Question: I'm wondering one thing concerning the usage of stencil buffer in a deferred rendering context: do all the fragment shaders on screen space is used within the 'occluded' area ?
Here's an example for the website <URL>:

question: what's the expression "the others are discarded" means here ? It means that none pixel shader will be invoked where the value is 0 in the mask sampler OR for each fragment on the screen a pixel shader will be invoked BUT a condition will be applied discarding the filling of the pixel if the value is 0 ?
Let's suppose that the first picture on the left is the result without stencil buffering. The support of the information is a quad composed by 2 triangles (we apply deferred rendering technique and so we're working in screen space - the dimention of the screen is 500x500). So after rasterization, it will be invoked 500 * 500 fragment shaders to fill the frame buffer and all of them will be used even on the dark area where is no light. It means that if we apply a blinn-phong shading model, this last will be applied everywhere on the screen EVEN on the dark area and I think it's a waste for performance.
So, the logical thing to do in this case should be to create a mask (using the stencil buffer or using an external custom mask render pass using an other frame buffer to fill it) and finally use the blinn-phong shading model only for example where the value of the pixel in the mask sampler in screen space is 1. This way the phong shading model will be applied ONLY in our example onto the 2 boxes and the plane!
The tricks here to do the job correct in a first approach should be to add a condition in the fragment shader to tell if we need to compute blinn-phong shading for the current fragment or not according to the value of the sampled mask texture.
'''
void main(void)
{
if (texture(MaskSampler, TexCoord.xy).r == 1.0f)
{
//Execute here Blinn-Phing shading model...
}
//Else nothing
}
'''
But I'm wondering (if we look at the third picture above) if it's possible to tell to OpenGL API to invoke fragment shaders only concerned by the colored area! (it means we do not enter in the main of the fragment shader). In this case the number of fragment shader used will be drasticly reduced and for the performance it will be better! Or the only solution is to put a condition in the fragment shader like I mentionned above?
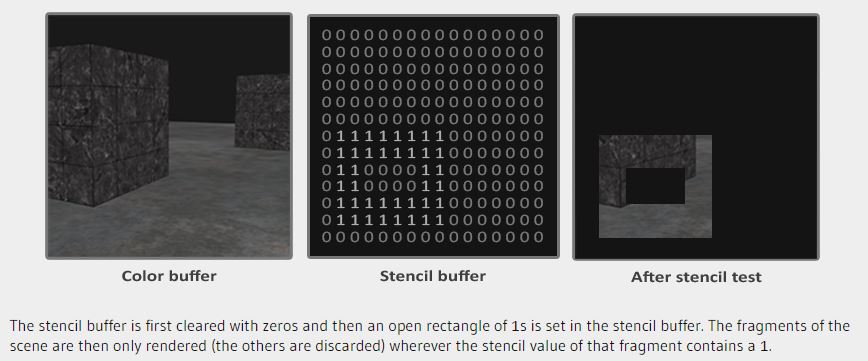
Answer: In most cases, the stencil test will run before the fragment shader, and skip its execution. It is described in detail <URL>, along with the conditions on why it might not execute before a fragment shader, although these are unlikely in your described setup. This would be much preferred over additional branches/samples in your fragment shader. It's also much easier to implement and maintain.
However, in the case of branching, your proposed method of running a much less complex shader also provide a speed up (over say running the full shader for each pixel). This is because, most modern drivers optimize branch prediction on spatial coherence. Meaning, if all pixels in a local area always take the same branch, this can be optimized. A chapter in <URL> describes this process. Of course, this is highly dependent on the shader complexity, area, and driver implementation. The stencil method approach is much less ambiguous.